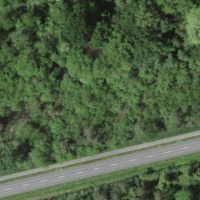
EUNIS habitat code: 41
Species observed at this site:
Sporobolus indicus